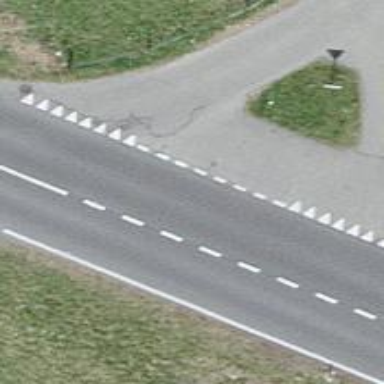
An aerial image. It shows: Road with "give way" sign.